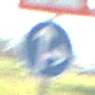
Verkehrszeichen: VorgeschriebeneFahrtrichtungGeradeausOderRechts
Zusatzzeichen oben: Lichtzeichenanlage
Umgebung: Outdoor, Special
Tageszeit: SunriseSunset
Wetter: Clear
Licht: Natural
Jahreszeit: NotSpecified
Kontrast: MediumContrast